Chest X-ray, PA view. Patient: 60 years old, sex M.
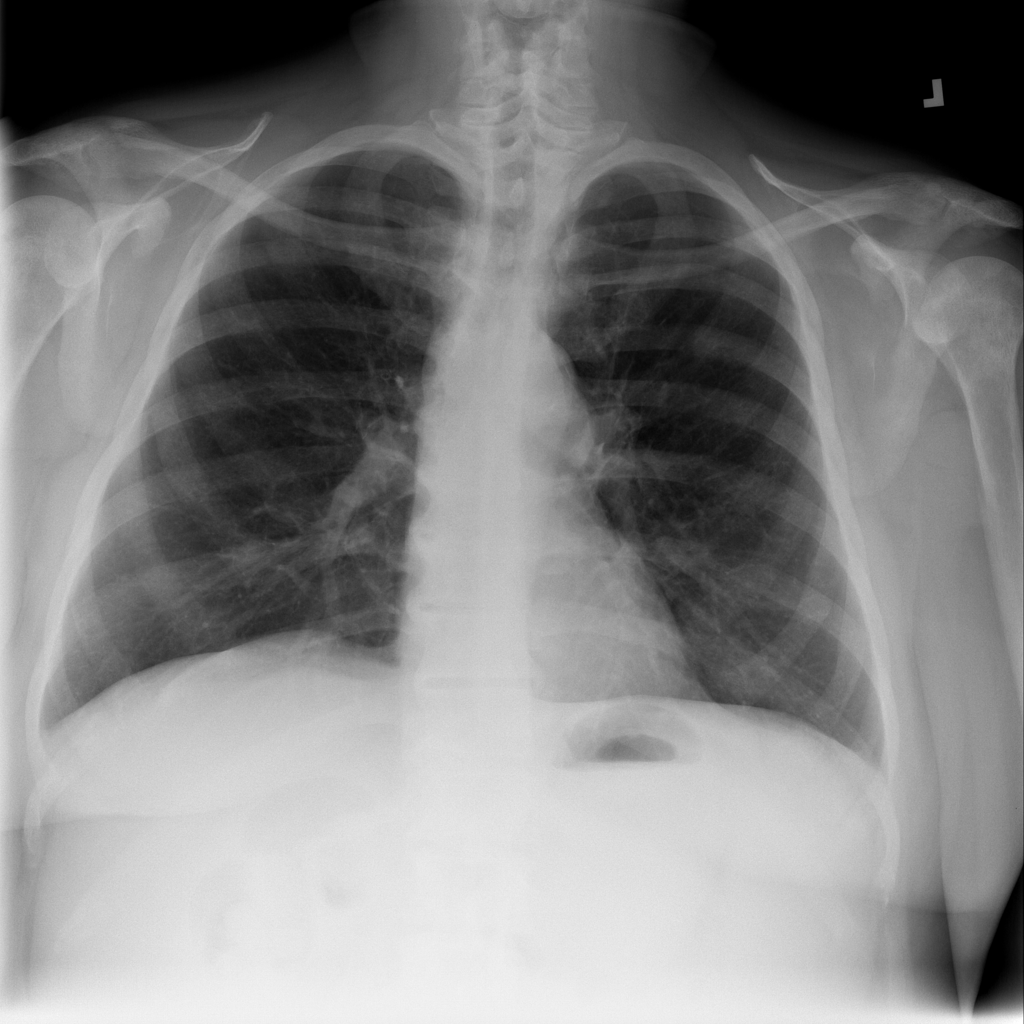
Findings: No Finding